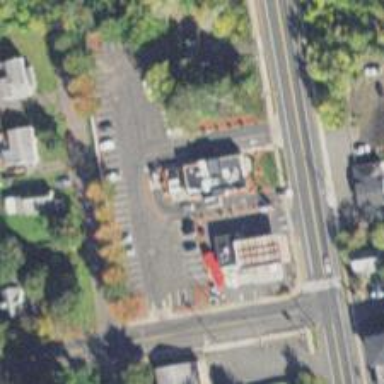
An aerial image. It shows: Convenience shop.